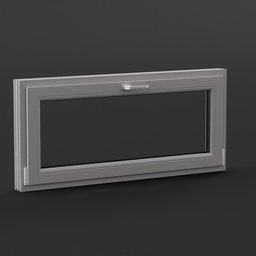
Label: architecture